Aerial crown-view tile of a tropical tree (Barro Colorado Island, Panama), acquired 20241112:
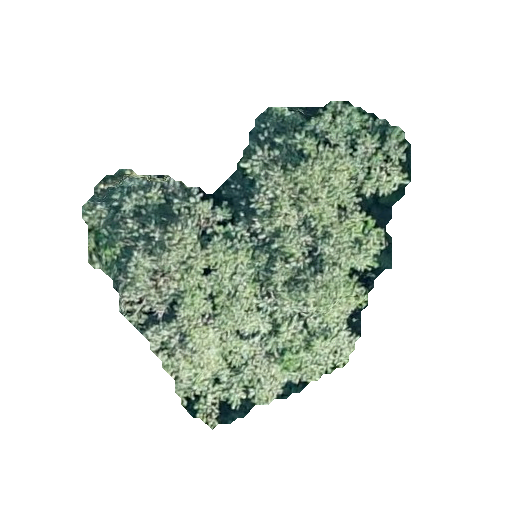
Species: Trattinnickia aspera
GBIF accepted scientific name: Trattinnickia aspera
Crown area: 103.115 m²